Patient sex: M
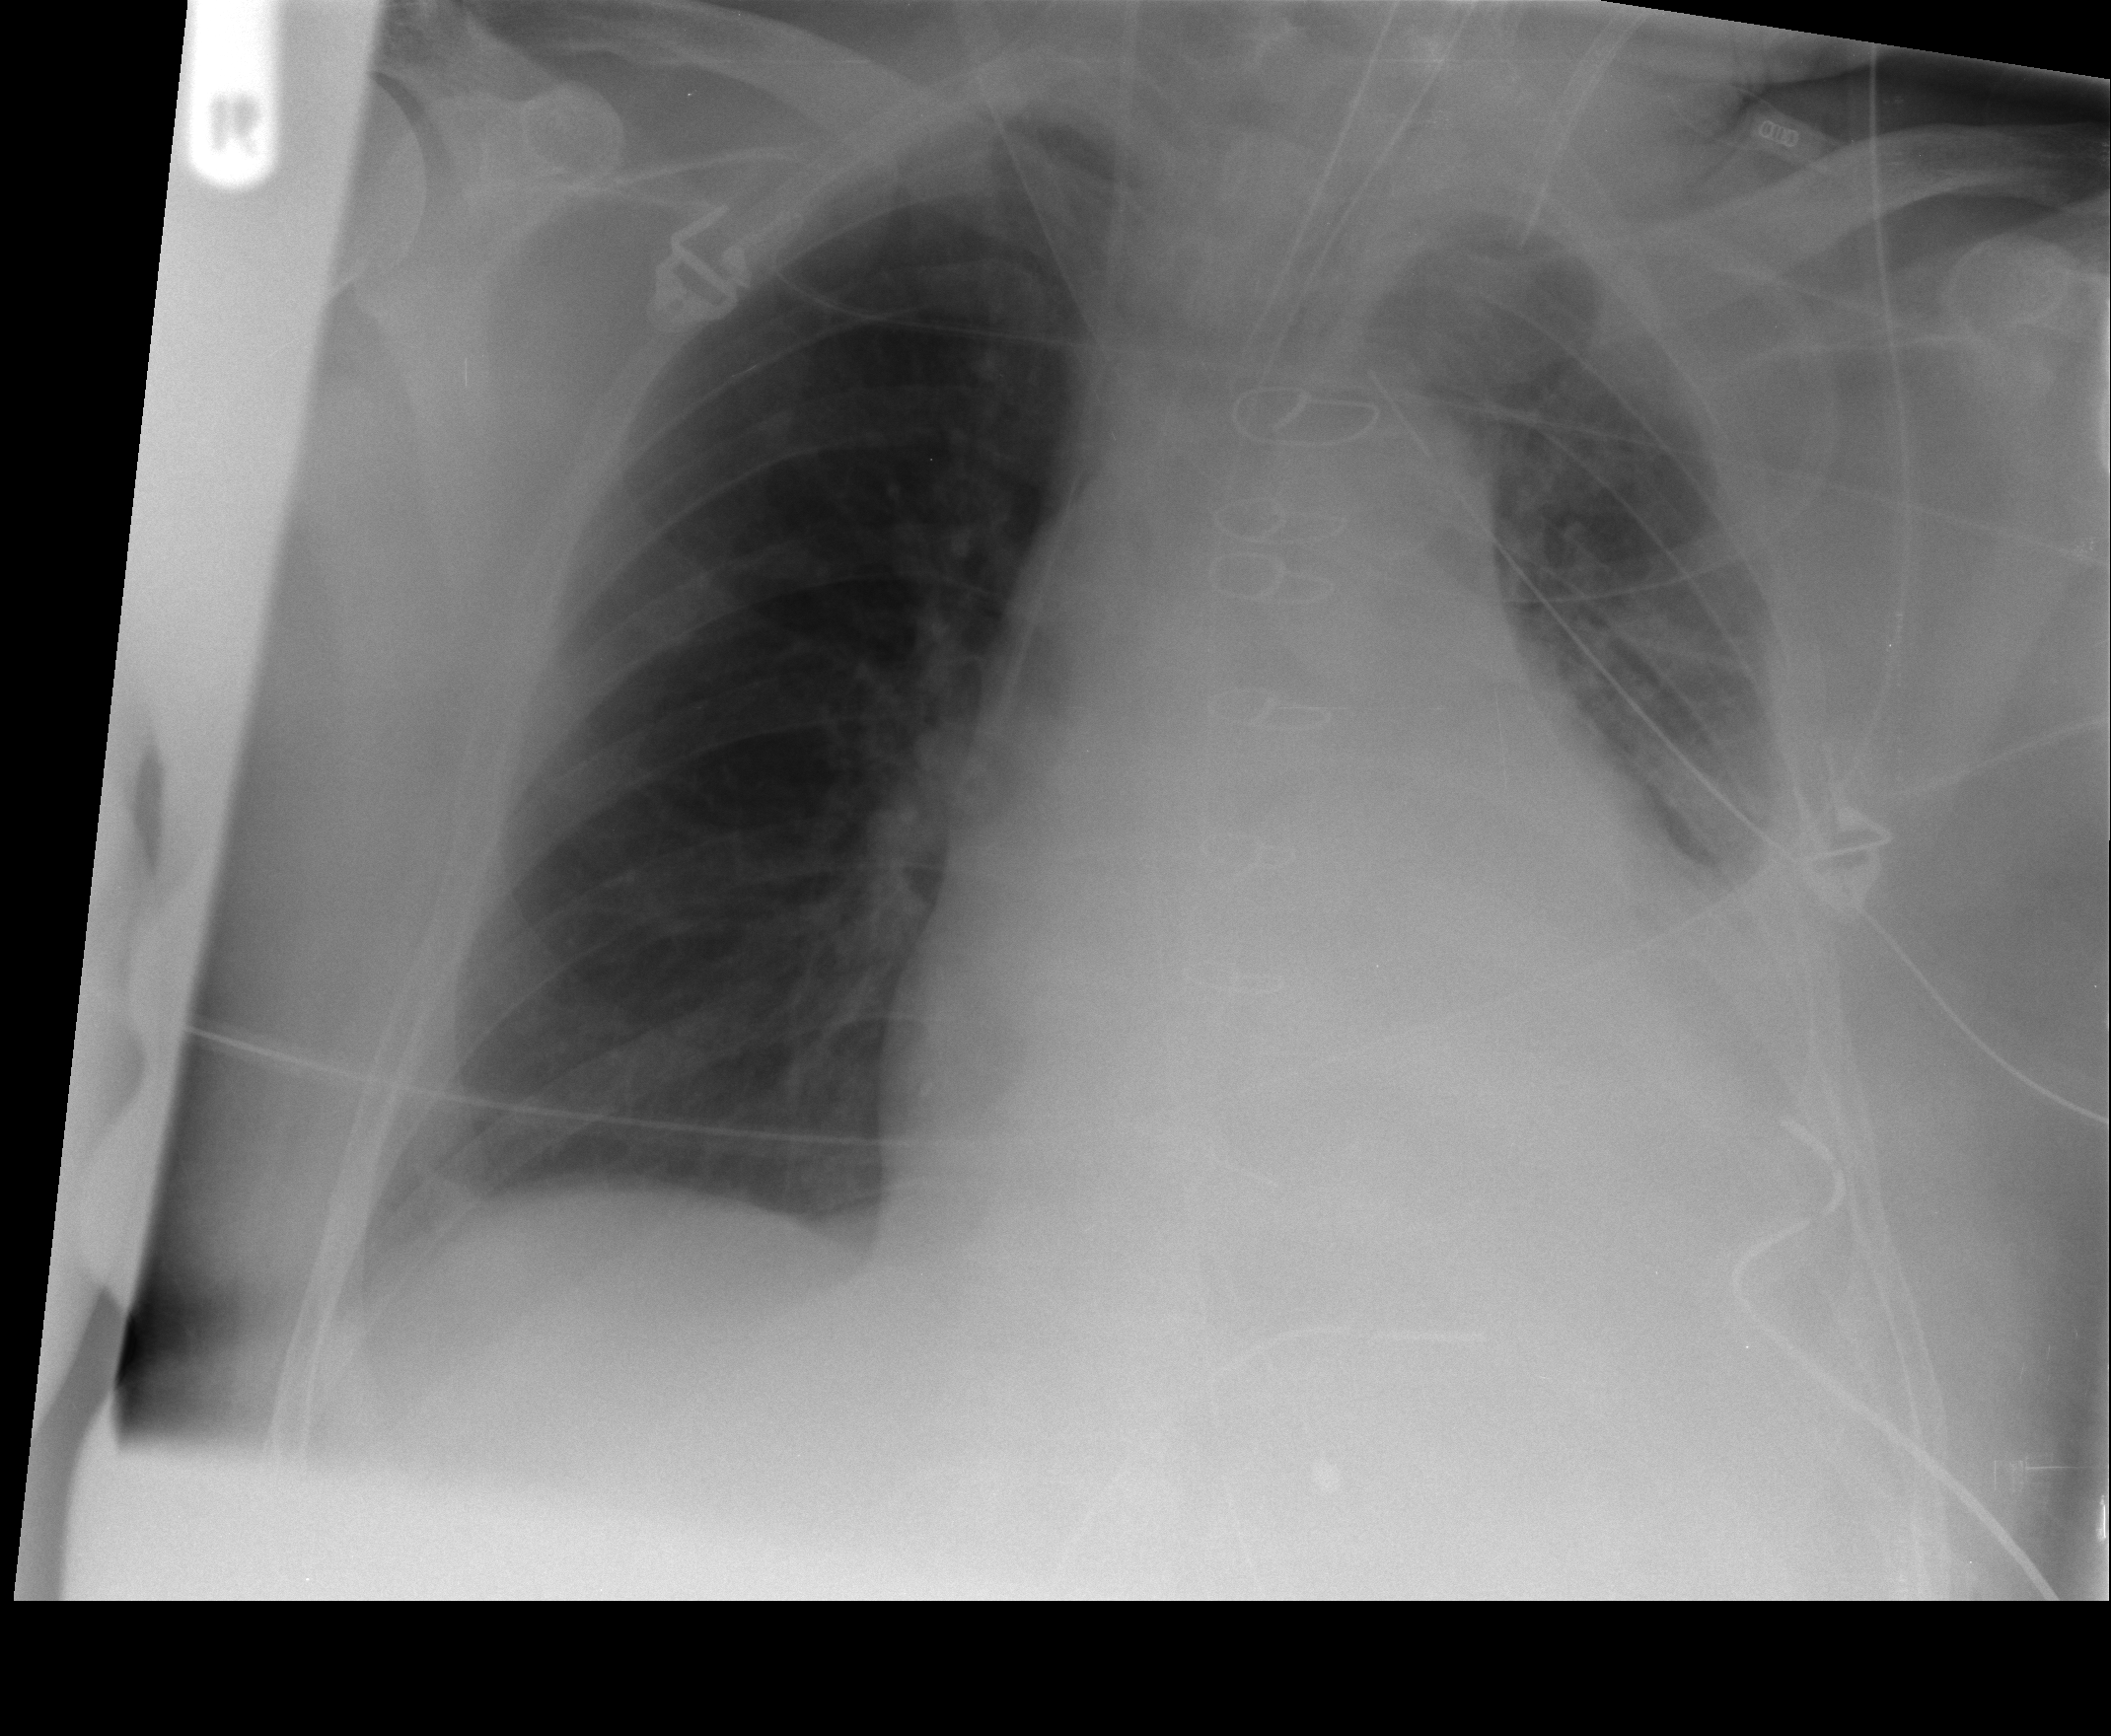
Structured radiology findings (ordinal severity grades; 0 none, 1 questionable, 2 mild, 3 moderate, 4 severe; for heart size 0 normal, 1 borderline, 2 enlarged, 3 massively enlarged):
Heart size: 3
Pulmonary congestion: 1
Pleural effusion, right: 0
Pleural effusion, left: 3
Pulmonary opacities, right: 0
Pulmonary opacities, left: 2
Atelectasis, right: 1
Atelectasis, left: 2